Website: crate-barrel
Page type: delivery-shipping
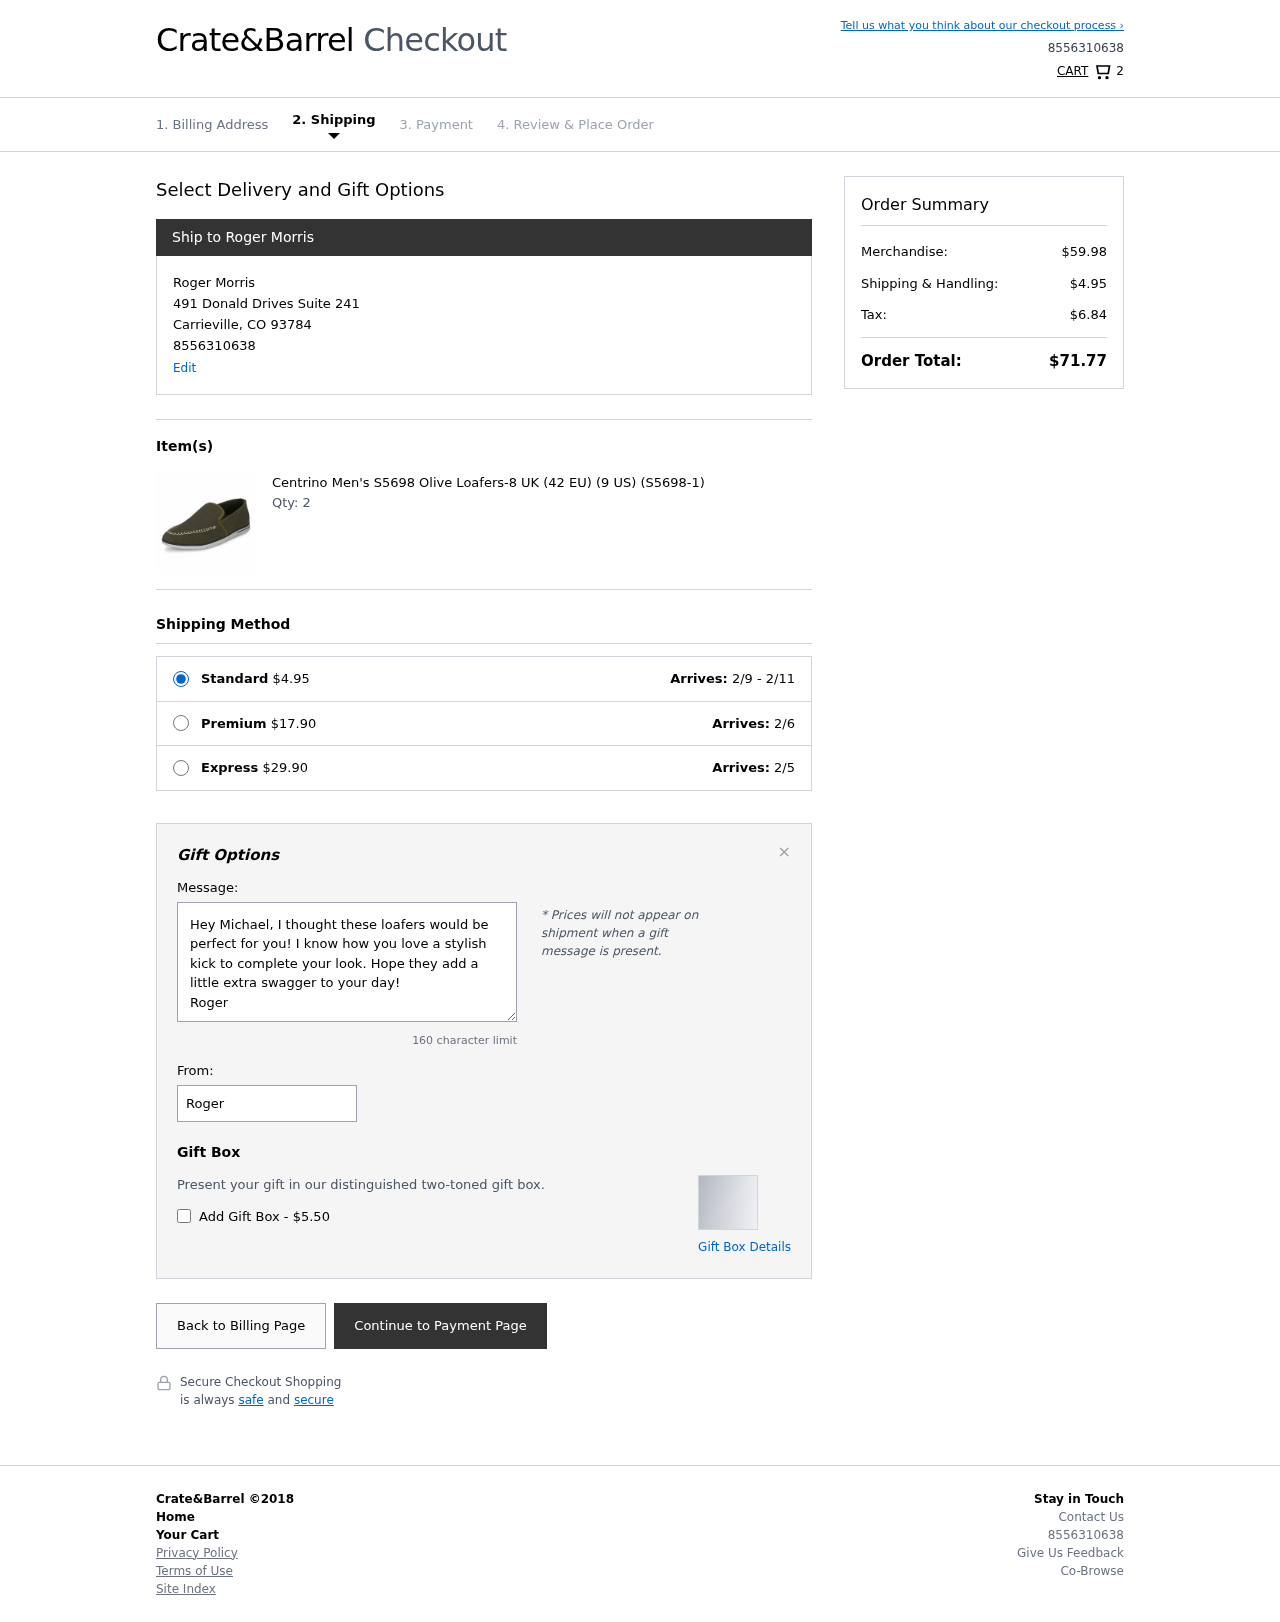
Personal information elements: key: PII_CITY
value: Carrieville
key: PII_FULLNAME
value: Roger Morris
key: PII_PHONE
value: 8556310638
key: PII_POSTCODE
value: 93784
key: PII_STATE_ABBR
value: CO
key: PII_STREET
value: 491 Donald Drives Suite 241
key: PII_FIRSTNAME
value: Roger
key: PII_LASTNAME
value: Morris
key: PII_FULLNAME2
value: Roger Morris
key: PII_FULLNAME3
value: Roger Morris
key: PII_FIRSTNAME2
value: Roger
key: PII_FIRSTNAME3
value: Roger
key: PII_LASTNAME2
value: Morris
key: PII_LASTNAME3
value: Morris
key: PII_FIRSTNAME_DERIVED
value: Roger
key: PII_LASTNAME_DERIVED
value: Morris
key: PII_FULLNAME_DERIVED
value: Roger Morris
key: PII_NAME_FULL_DERIVED
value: Roger Morris
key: PII_PHONE_LINE
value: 0638
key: PII_PHONE_SUFFIX
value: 0638
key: PII_PHONE2
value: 8556310638
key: PII_PHONE3
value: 8556310638
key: PII_PHONE_NUMERIC
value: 8556310638
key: PII_PHONE2_NUMERIC
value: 8556310638
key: PII_PHONE3_NUMERIC
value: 8556310638
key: PII_PHONE_DIGITS
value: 8556310638
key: PII_PHONE_LAST4
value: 0638
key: PII_GIFT_MESSAGE
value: Hey Michael, I thought these loafers would be perfect for you! I know how you love a stylish kick to complete your look. Hope they add a little extra swagger to your day!
Roger
Product elements: key: PRODUCT1_NAME
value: Centrino Men's S5698 Olive Loafers-8 UK (42 EU) (9 US) (S5698-1)
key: PRODUCT1_QUANTITY
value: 2
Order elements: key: ORDER_NUM_ITEMS
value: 2
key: ORDER_SHIPPING_COST
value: $4.95
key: ORDER_DELIVERY_DATE
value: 2/9 - 2/11
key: PREMIUM_SHIPPING_COST
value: $17.90
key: PREMIUM_DELIVERY_DATE
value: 2/6
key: EXPRESS_SHIPPING_COST
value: $29.90
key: EXPRESS_DELIVERY_DATE
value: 2/5
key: ORDER_SUBTOTAL
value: $59.98
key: ORDER_SHIPPING_COST2
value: $4.95
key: ORDER_TAX
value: $6.84
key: ORDER_TOTAL
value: $71.77